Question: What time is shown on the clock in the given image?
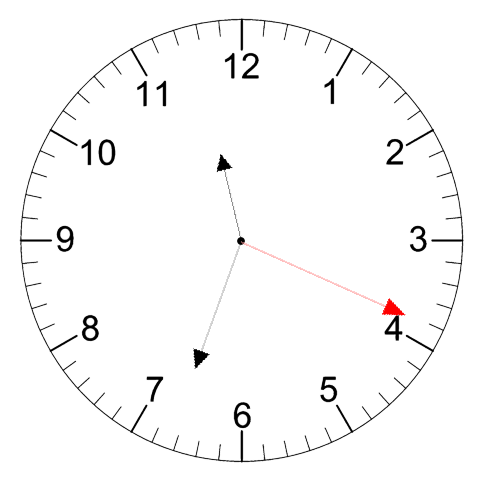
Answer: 11:33:19